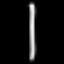
Label: line